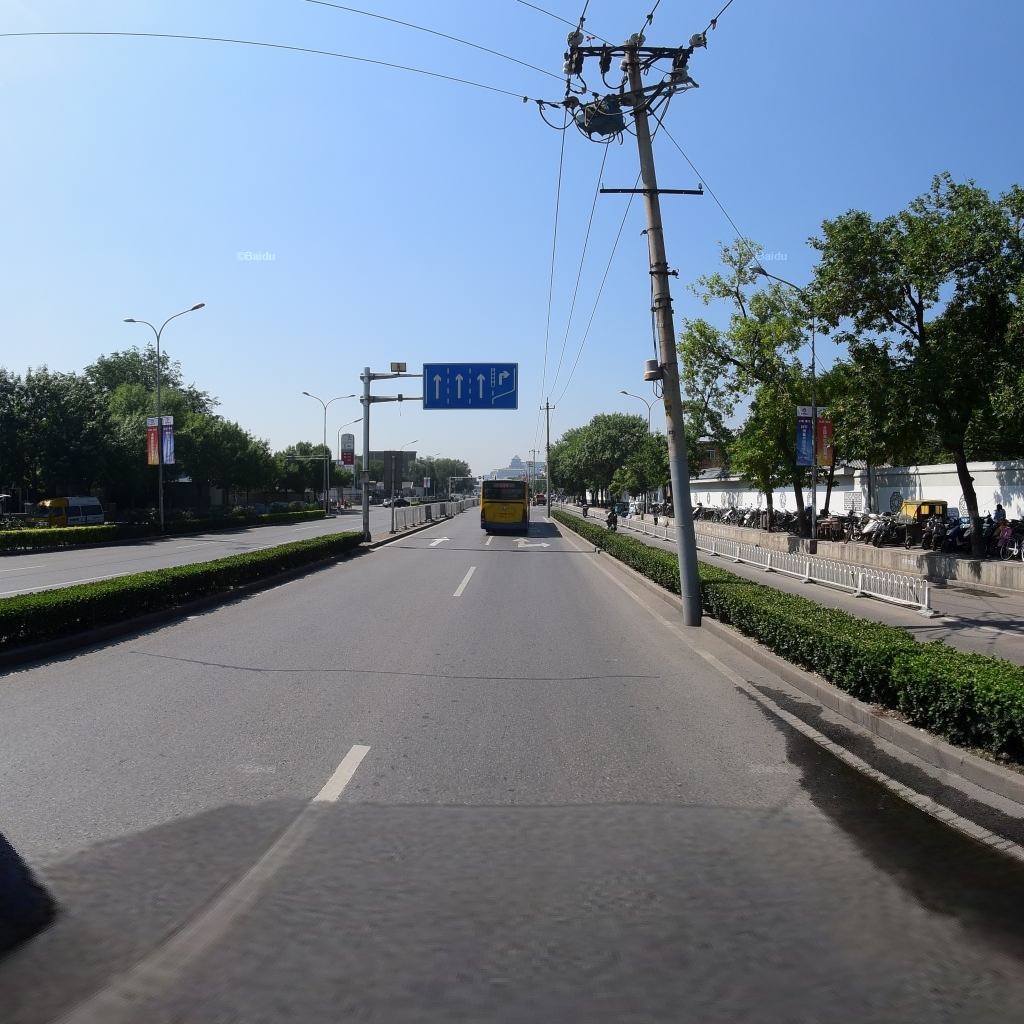
Region: Haidian
Road damage annotations: transverse patch